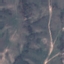
Label: HerbaceousVegetation